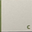
Piece: xx